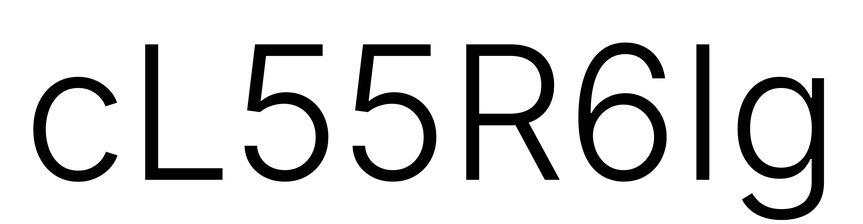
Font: Inter_Light